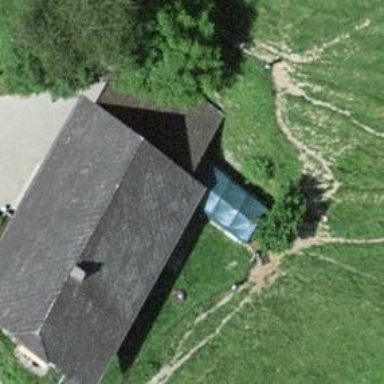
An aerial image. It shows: Farm building.